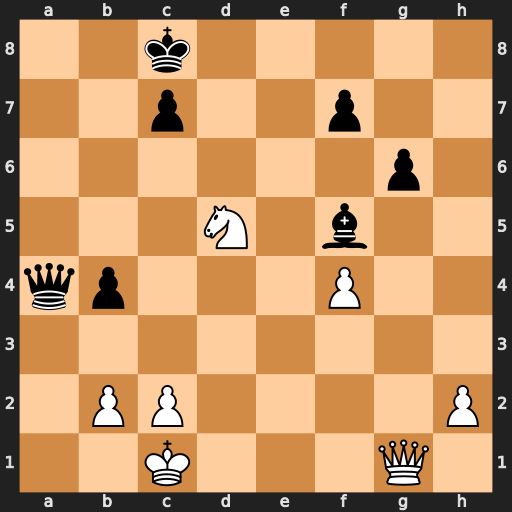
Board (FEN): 2k5/2p2p2/6p1/3N1b2/qp3P2/8/1PP4P/2K3Q1
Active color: w
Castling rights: -
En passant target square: -
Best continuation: Qc5 Qxc2+ Qxc2 Bxc2 Kxc2